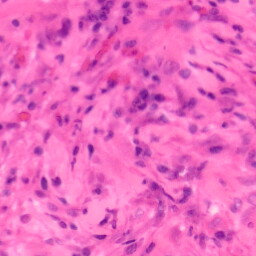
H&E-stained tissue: Colon